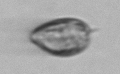
Label: Prorocentrum_triestinum